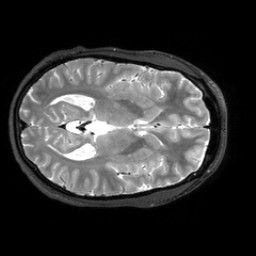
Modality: T2w
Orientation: axial
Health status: healthy
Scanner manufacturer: philips
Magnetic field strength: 3 T
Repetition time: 2.5 s
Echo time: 0.1831 s